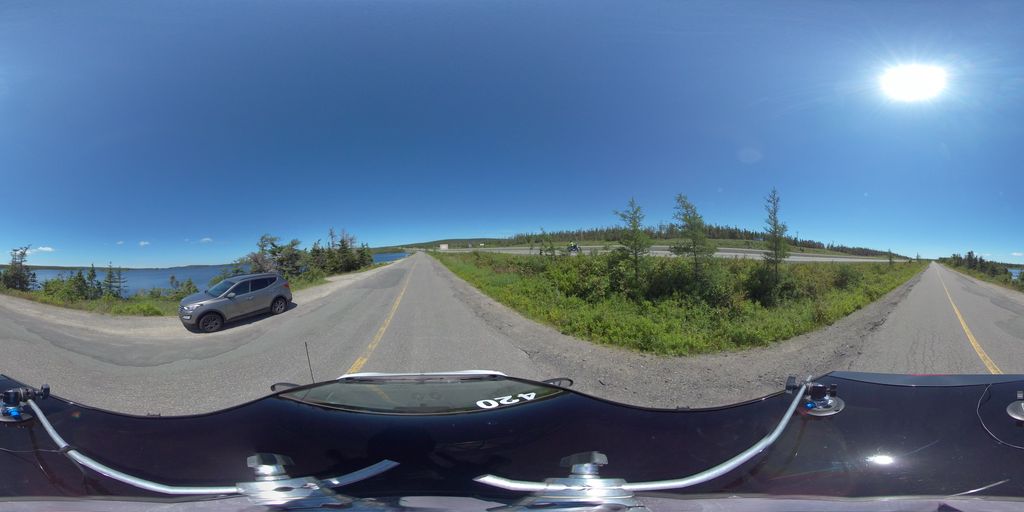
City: st_johns